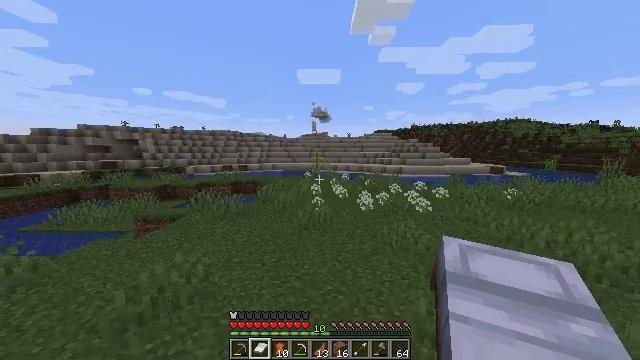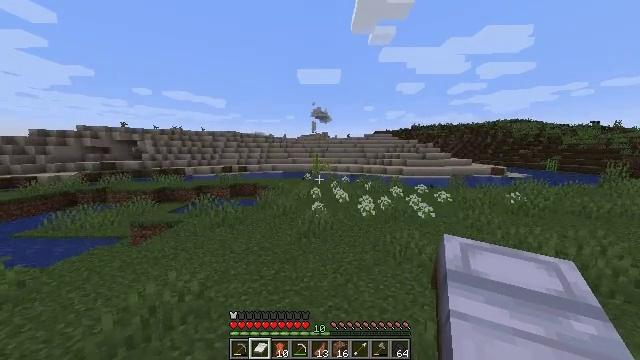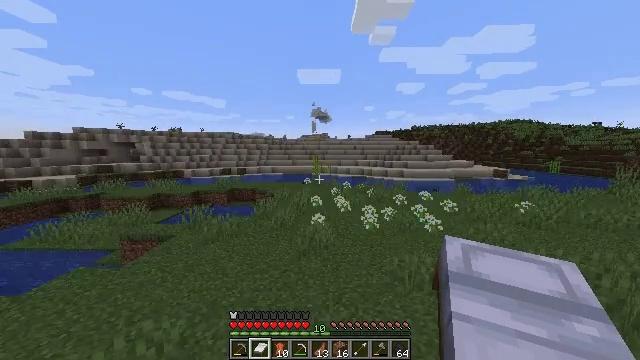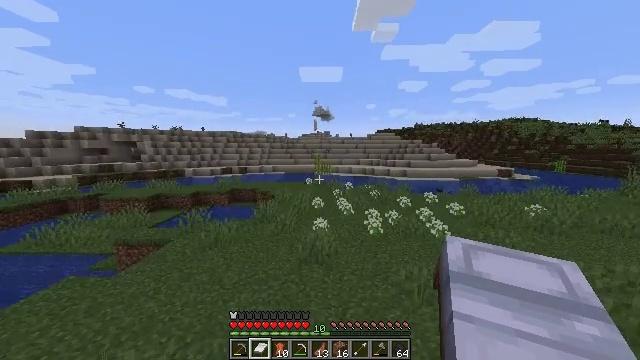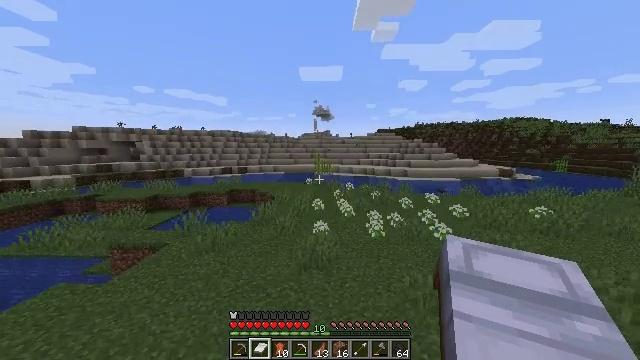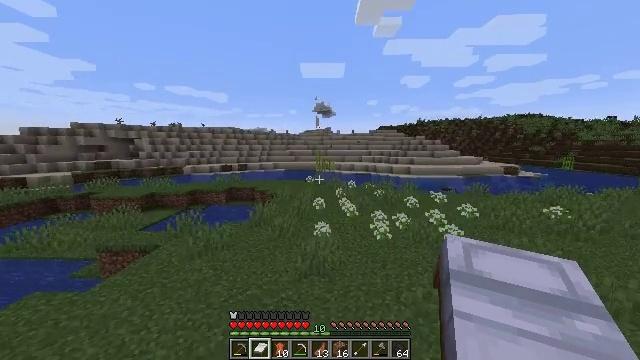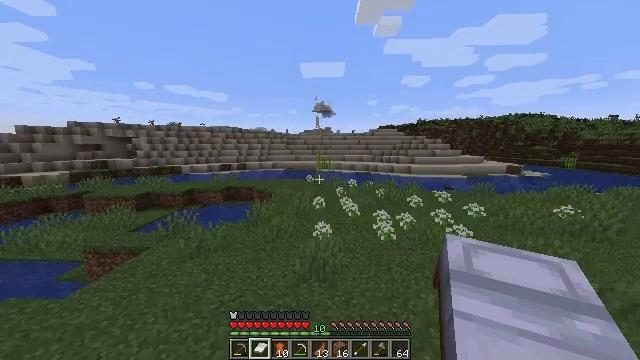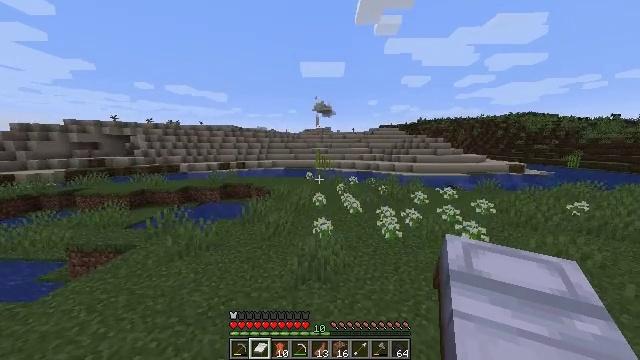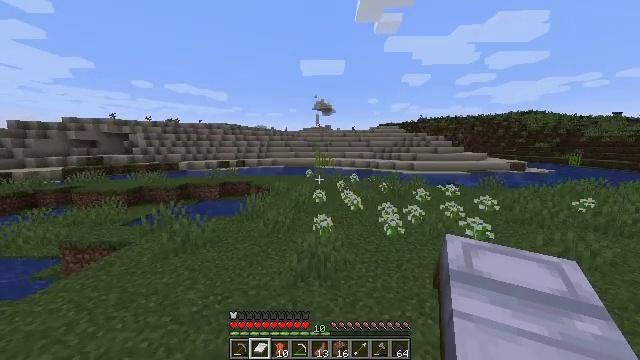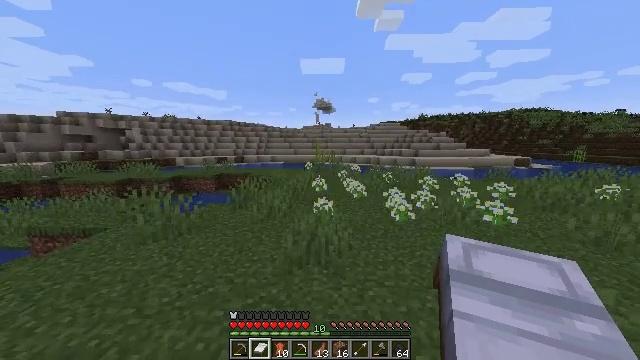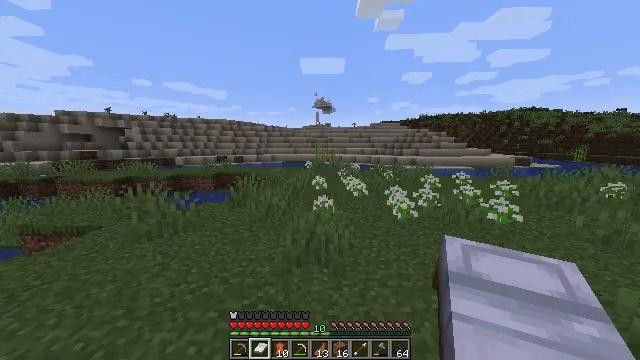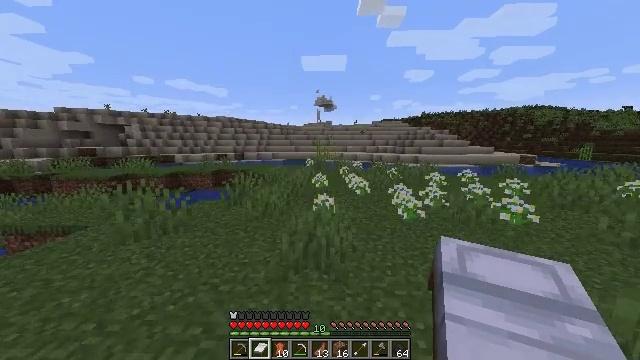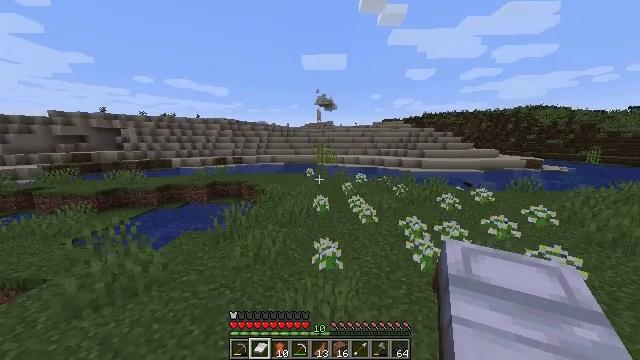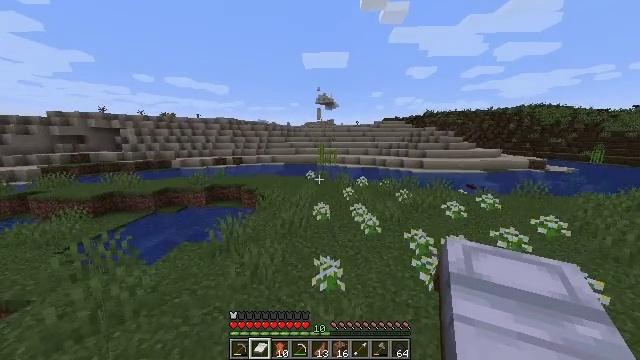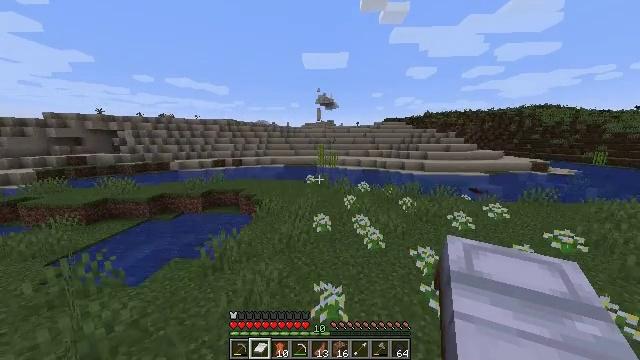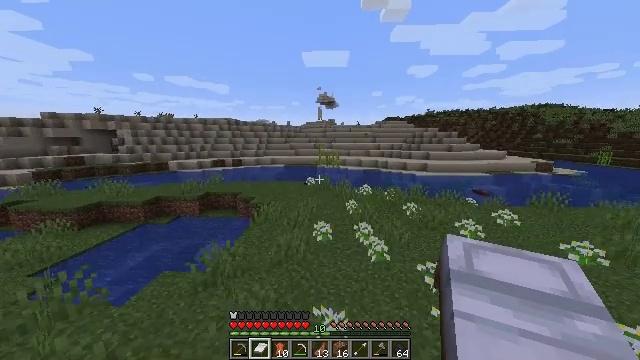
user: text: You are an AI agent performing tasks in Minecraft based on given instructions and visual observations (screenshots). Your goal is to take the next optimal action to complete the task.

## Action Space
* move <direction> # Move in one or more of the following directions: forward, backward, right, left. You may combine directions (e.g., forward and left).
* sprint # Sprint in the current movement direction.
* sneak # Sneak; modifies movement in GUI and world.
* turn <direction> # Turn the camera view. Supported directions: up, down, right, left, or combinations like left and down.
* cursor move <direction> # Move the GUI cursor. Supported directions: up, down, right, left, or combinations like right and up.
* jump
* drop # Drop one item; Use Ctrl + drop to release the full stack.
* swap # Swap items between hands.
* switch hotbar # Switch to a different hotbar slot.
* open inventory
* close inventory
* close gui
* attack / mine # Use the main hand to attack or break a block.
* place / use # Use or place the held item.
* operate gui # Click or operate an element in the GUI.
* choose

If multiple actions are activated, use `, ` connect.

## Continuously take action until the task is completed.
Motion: motion action
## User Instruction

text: Cut down the sugar cane stalks.
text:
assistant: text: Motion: move forward, sprint, jump
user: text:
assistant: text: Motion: move forward, sprint, jump
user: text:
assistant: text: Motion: move forward, sprint, jump
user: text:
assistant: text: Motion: move forward, sprint, jump
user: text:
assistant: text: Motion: move forward, jump
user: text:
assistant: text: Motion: move forward, jump
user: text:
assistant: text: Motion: move forward, jump
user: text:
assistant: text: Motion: move forward, jump
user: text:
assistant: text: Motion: move forward, jump
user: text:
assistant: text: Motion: move forward, jump
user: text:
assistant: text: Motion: move forward, jump
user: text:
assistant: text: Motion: move forward, sprint, jump
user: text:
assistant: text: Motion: move forward, sprint, jump
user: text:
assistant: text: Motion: move forward, sprint, jump
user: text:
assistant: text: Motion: move forward, sprint, jump
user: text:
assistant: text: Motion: move forward, sprint, jump
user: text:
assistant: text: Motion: move forward, jump
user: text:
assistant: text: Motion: move forward, jump
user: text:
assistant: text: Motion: move forward, jump
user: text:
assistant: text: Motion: move forward, jump
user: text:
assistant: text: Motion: move forward, turn down, jump
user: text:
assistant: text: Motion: move forward, turn down, jump
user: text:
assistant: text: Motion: move forward, sprint, turn down, jump
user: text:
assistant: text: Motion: move forward, sprint, turn down, jump
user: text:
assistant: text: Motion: move forward, sprint, jump
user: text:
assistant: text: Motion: move forward, sprint, jump
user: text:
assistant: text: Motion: move forward, jump
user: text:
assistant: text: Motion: move forward, jump
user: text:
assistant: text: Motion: move forward, jump
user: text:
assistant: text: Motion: move forward, jump